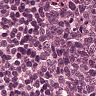
Metastatic tissue present: no